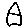
Label: house